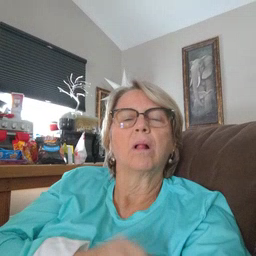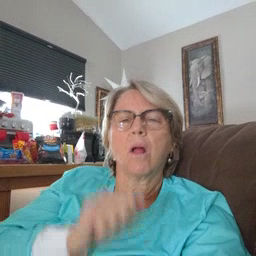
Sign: owl